Question: I have a database table called "settings", and in that table I've got 2 columns. Example picture:

As you can see, the first columns is called "" and the second is called "".
'''
echo $setting['ad_cost_micro'];
'''
It will print out:
'''
0.00200
'''
Btw. is it possible to do without a statement?
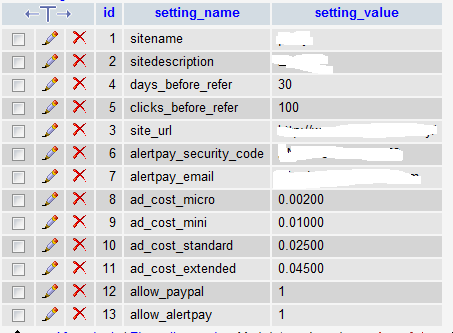
Answer: I tend to use PDO, and 'fetchAll()'.
'''
$stmt = $db->prepare('SELECT 'setting_name', 'setting_value' FROM 'settings'');
$stmt->execute();
$setting = $stmt->fetchAll();
echo $settings['ad_cost_micro']; //Should output 0.00200.
'''
Note: Regardless of what you use, because you HAVE to loop through the result set ('fetchAll()') does that too, also, know that every loop is a while loop (even for loops!).